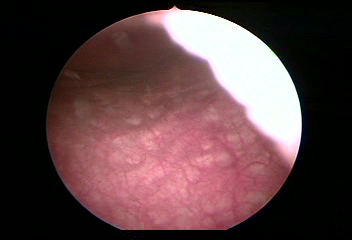
Modality: WLC
Class: Normal mucosa
Bladder cancer association: No